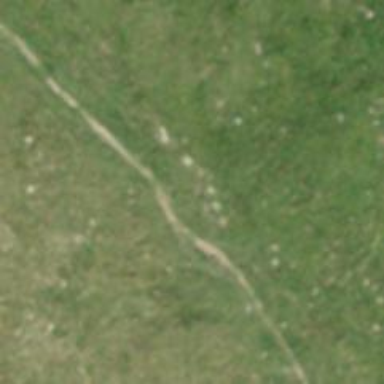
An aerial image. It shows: Path with fine gravel surface that is impassable due to its roughness.